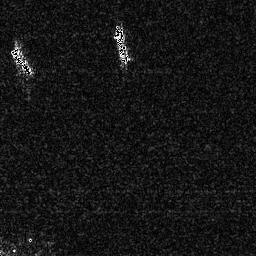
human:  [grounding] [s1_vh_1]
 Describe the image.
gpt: In the satellite image, there is  <ref>1 medium ship </ref> <box>[[3, 17, 13, 30, 0]]</box> located at top left,  <ref>1 medium ship </ref> <box>[[43, 8, 50, 25, 0]]</box> located at top.